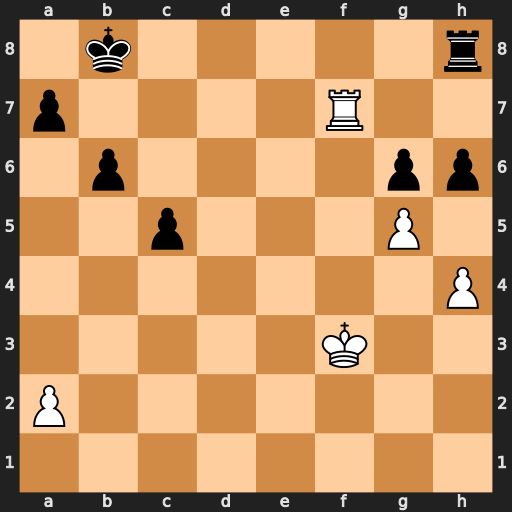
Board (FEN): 1k5r/p4R2/1p4pp/2p3P1/7P/5K2/P7/8
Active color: w
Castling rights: -
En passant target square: -
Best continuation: h5 gxh5 g6 Rg8 g7 Rxg7 Rxg7